Question: I am using Windows XP Service pack 3. The OS gets restarted (it crashes) when using Worklight.
I don't know what's problem: the system or Eclipse...
Can any one know please help me to solve this issue?

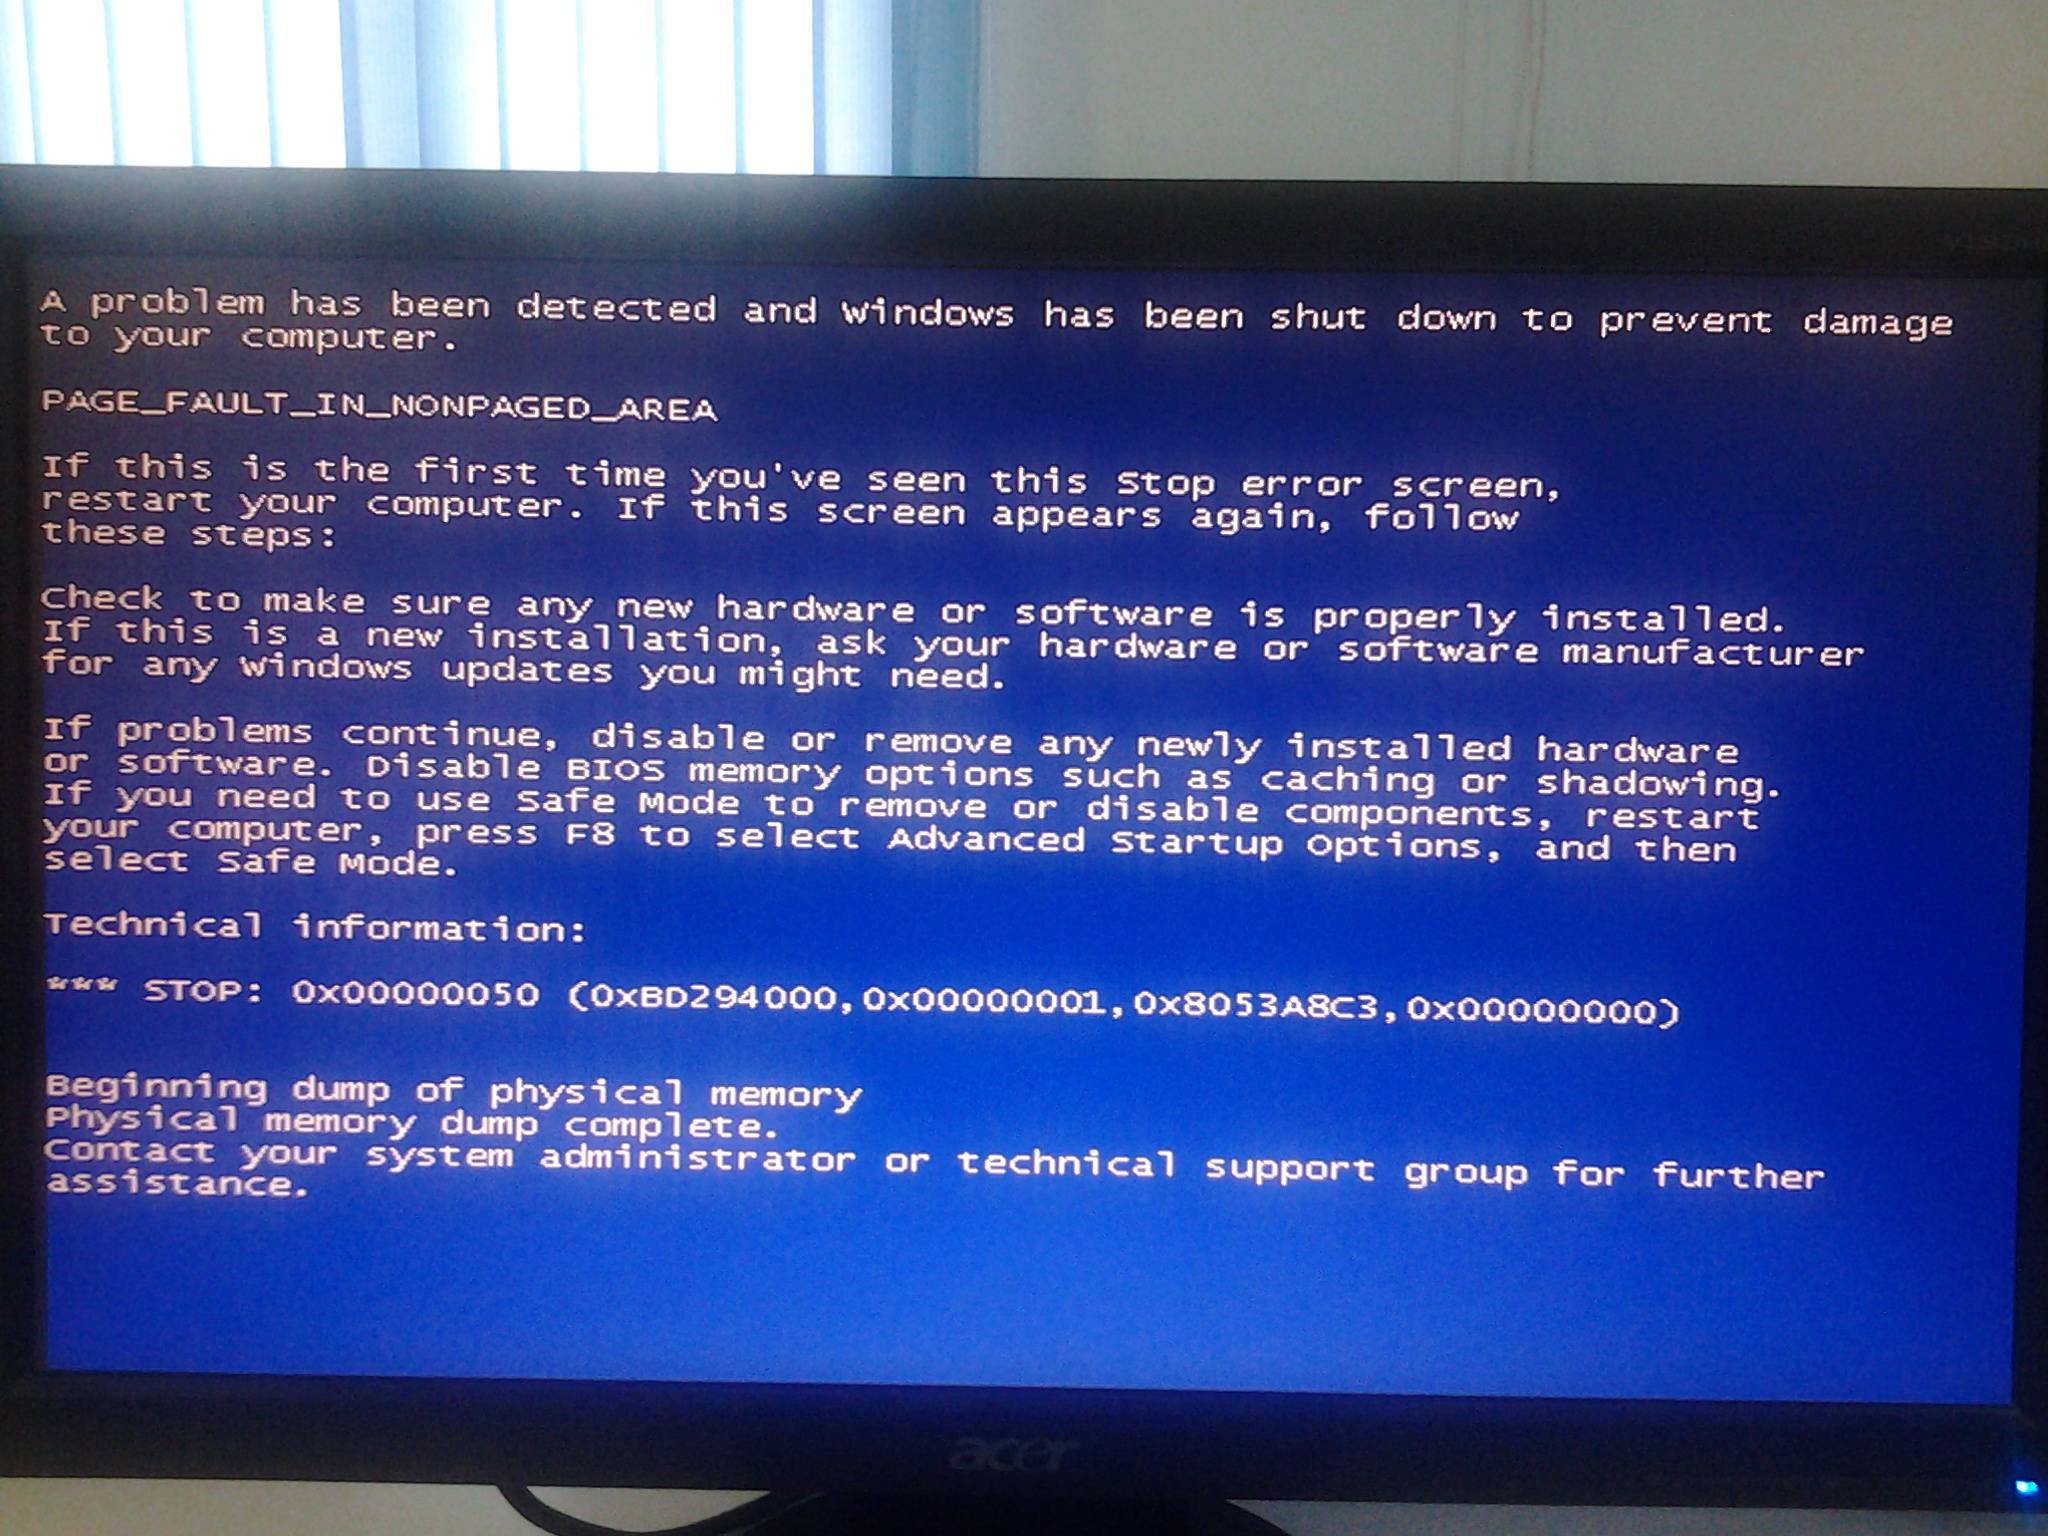
Answer: See this webpage from IBM:
<URL>
Windows XP is not a supported version of Windows in Worklight. It may work, it may not work. Either way it is not supported in Worklight 6.0 and above.
The last version of Worklight that <URL>.
---
You can download previous releases here:
- 5.0.6.1: <URL>
The downloads above are not the most recent versions of these releases; they are not maintained, and only customers can receive support and ifixes for them. If possible you should upgrade your system and use the latest Developer Edition - 6.1.0.